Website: bh-photo
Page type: billing-address
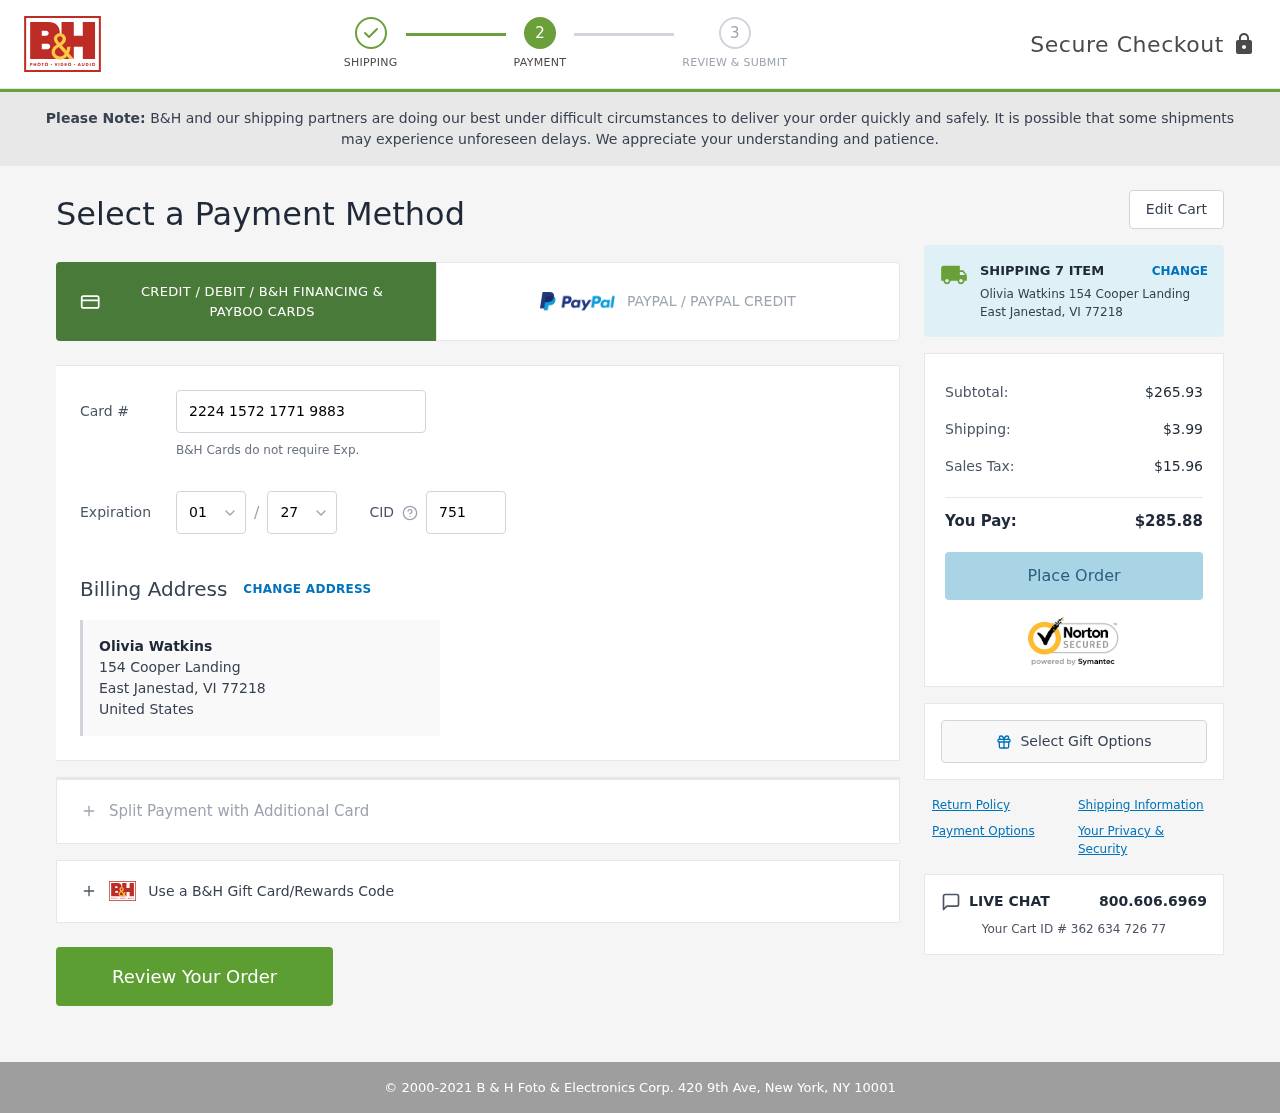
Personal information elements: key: PII_CARD_CVV
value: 751
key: PII_CARD_EXPIRY_MONTH
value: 01
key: PII_CARD_EXPIRY_YEAR
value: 27
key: PII_CARD_NUMBER
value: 2224 1572 1771 9883
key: PII_CITY
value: East Janestad
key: PII_COUNTRY
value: United States
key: PII_FULLNAME
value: Olivia Watkins
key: PII_POSTCODE
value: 77218
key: PII_STATE_ABBR
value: VI
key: PII_STREET
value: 154 Cooper Landing
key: PII_FULLNAME2
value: Olivia Watkins
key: PII_STREET2
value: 154 Cooper Landing
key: PII_CITY_STATE_ZIP2
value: East Janestad, VI
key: PII_POSTCODE2
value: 77218
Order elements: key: ORDER_NUM_ITEMS
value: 7
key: ORDER_SUBTOTAL
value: $265.93
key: ORDER_SHIPPING_COST
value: $3.99
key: ORDER_TAX
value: $15.96
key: ORDER_TOTAL
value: $285.88
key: ORDER_ID
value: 362 634 726 77